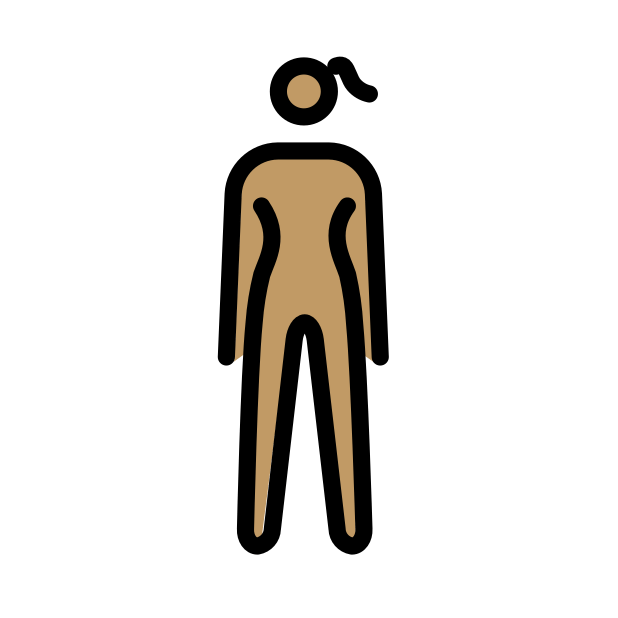
woman standing: medium skin tone